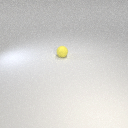
small yellow rubber sphere